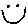
Label: smiley face